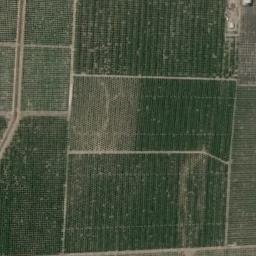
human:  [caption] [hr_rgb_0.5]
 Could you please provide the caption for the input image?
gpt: Several neatly arranged green rectangular farm fields .

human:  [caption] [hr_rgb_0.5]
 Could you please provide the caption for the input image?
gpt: Some green rectangular farmlands are neatly arranged on the ground .

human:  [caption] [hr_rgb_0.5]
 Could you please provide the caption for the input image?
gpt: There are a lot of crops in rectangular farmlands .

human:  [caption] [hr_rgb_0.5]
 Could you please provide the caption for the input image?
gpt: There are some green rectangular farmland .

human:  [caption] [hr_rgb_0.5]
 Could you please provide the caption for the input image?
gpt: There are some green rectangular farmlands .